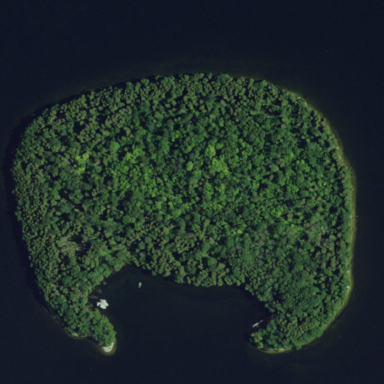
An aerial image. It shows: Islet.